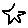
Label: star